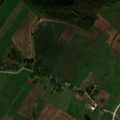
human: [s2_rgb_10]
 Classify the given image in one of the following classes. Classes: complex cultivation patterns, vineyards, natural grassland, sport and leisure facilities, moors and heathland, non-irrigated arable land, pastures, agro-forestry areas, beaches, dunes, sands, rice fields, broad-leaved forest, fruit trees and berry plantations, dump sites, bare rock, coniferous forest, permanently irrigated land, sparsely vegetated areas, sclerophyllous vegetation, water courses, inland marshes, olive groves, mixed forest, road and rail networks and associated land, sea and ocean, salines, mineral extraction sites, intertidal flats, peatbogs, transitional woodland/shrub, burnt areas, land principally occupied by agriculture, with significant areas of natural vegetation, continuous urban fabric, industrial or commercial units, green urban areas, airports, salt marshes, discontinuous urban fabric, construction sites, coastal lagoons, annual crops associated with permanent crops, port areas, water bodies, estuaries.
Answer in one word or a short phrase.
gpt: non-irrigated arable land, complex cultivation patterns, broad-leaved forest, transitional woodland/shrub, water bodies